Question: my application story board is as following

it is a tab bar controller based application with one of the tabs embedded in a navigation controller. when the user click on the first tab (view1) and click a button inside this view, he will be moved to view2. instead of using the back button to return to view1, I want the user to click on the tab item in order to return to view1 which works fine. However, I want to view an alert when the user clicks on the tab and he is in View2. I am using and delegate methods to check what tab is clicked and view the alert. The problem is that I can't reach View2 from these methods in the delegate to inform the application to view the alert only when user is in view2 and clicks the tab.
I tried to use this code inside shouldSelectViewController
'''
if (tabBarController.selectedIndex == 0) {
NSLog(@"Delegate nav title: %@", tabBarController.selectedViewController.navigationItem.title);
}
'''
these lines always return the title of view1
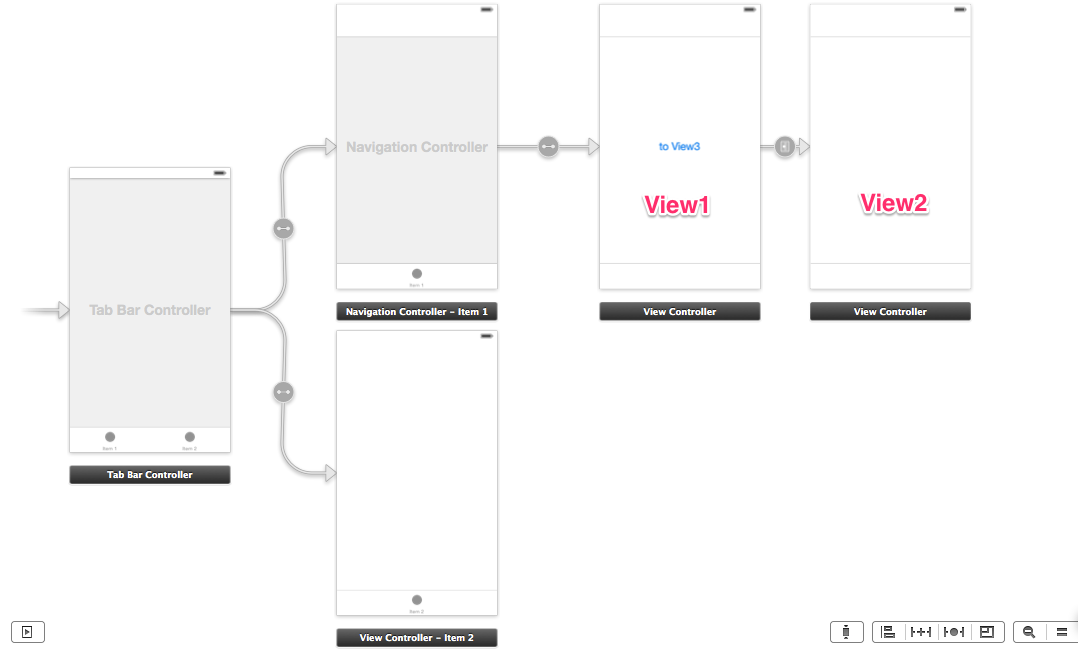
Answer: I finally found a solutino to my problem
first I added a static variable to View2 and called it inView2 as following
in View2.h
'''
@interface
{}
+ ( BOOL ) isInQuizViewController;
+ ( void )setInQuizViewController:(BOOL)inQuizVal;
//...
@end
'''
in View2.m
'''
@implementation
static BOOL inView2 = NO;
+(BOOL)isInView2
{
return inView2;
}
+ ( void )setInView2:(BOOL)Val
{
inView2 = val;
}
'''
these two methods are for setting and getting the value of inView2 which tells me whether or not the user is currently in View2
in View1.h create an IBAction associated with the button that will transmit from View1 to View2 and connect it to your storyboard
'''
- (IBAction)GoToView2:(id)sender;
'''
go to View1.m and import
'''
#import "View2.h"
'''
and implement your IBAction method to set the InView2 to YES
'''
- (IBAction)GoToView2:(id)sender {
[View2 setInView2:YES];
}
'''
then in the delegate.m
'''
#import "View2.h"
@implementation AppDelegate
UITabBarController * _tabBarController;
- (BOOL)application:(UIApplication *)application didFinishLaunchingWithOptions:(NSDictionary *)launchOptions
{
_tabBarController = (UITabBarController *)_window.rootViewController;
_tabBarController.delegate = self;
// Override point for customization after application launch.
return YES;
}
'''
I defined a global _tabBarController and set it to _window.rootViewController and set its delegate to this delegate and remember to import "View2.h"
going to the ShouldSelectViewController method (note that this method is called the transition to the selected tab ViewController, hence it is perfect for decision making of whether or not the selected tab viewController should be displayed to the user).
so in ShouldSelectViewController method I did the following
'''
- (BOOL)tabBarController:(UITabBarController *)tabBarController shouldSelectViewController:(UIViewController *)viewController {
if(tabBarController.selectedIndex == 2)
{
if ([View2 isInView2]) {
UIAlertView *alertView = [[UIAlertView alloc] initWithTitle:@"alert"
message:@"are you sure you want to exit?"
delegate:self
cancelButtonTitle:@"Cancel"
otherButtonTitles:@"Yes",nil];
[alertView show];
return NO;
}
}
return YES;
}
-(void)alertView:(UIAlertView *)alertView clickedButtonAtIndex:(NSInteger)buttonIndex
{
if(buttonIndex == 1)
{//ok button pressed
// NSInteger destinationTabIdx = 2;
// UIView * fromView = tabBarController.selectedViewController.view;
// UIView * toView = [[[[[tabBarController.viewControllers objectAtIndex:destinationTabIdx] navigationController] viewControllers] objectAtIndex:0] view];
UINavigationController *nav = (UINavigationController *)_tabBarController.selectedViewController;
NSLog(@"vc title: %@",nav.title);
// [UIView transitionFromView:fromView toView:toView duration:0.8
// options: UIViewAnimationOptionTransitionNone
// completion:^(BOOL finished) {
// if (finished) {
// tabBarController.selectedIndex = destinationTabIdx;
// }
// }];
[nav popViewControllerAnimated:YES];
[QuizViewController setInQuizViewController:NO];
NSLog(@"app delegate transistion done");
}
}
'''